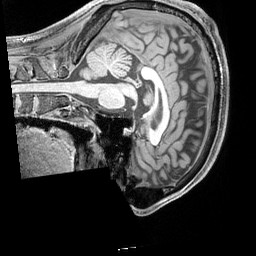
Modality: T1w
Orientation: sagittal
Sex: male
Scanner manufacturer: siemens
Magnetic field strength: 3 T
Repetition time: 2.3 s
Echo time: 0.00226 s